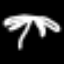
Label: palm tree